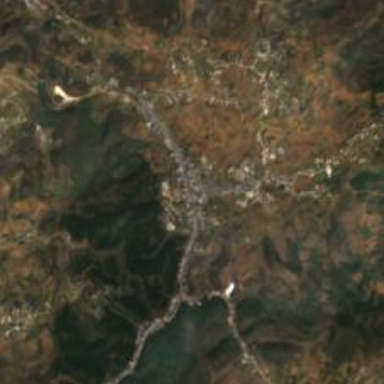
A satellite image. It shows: Ethnic township within town.